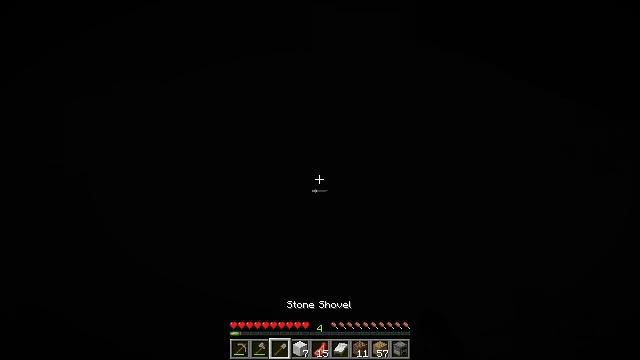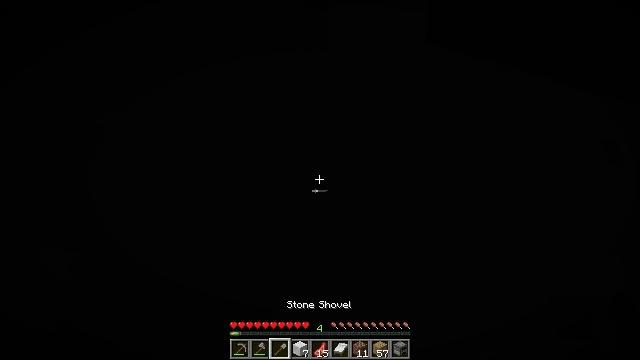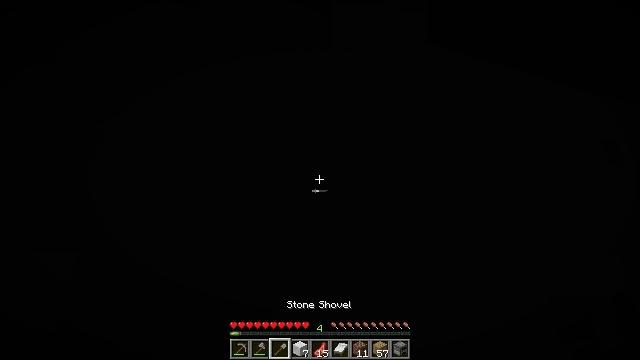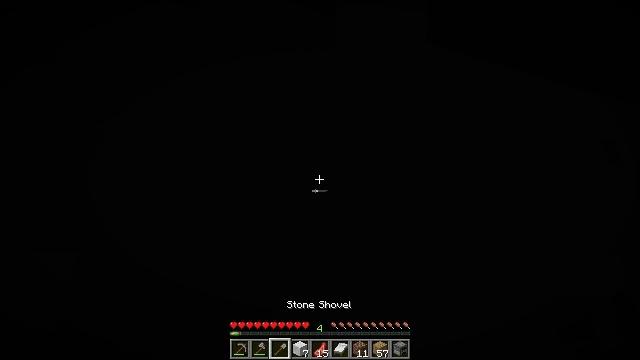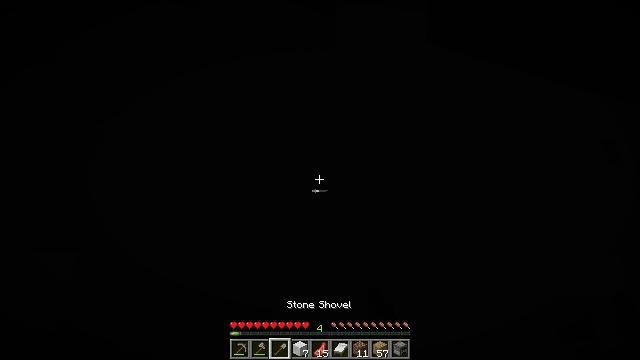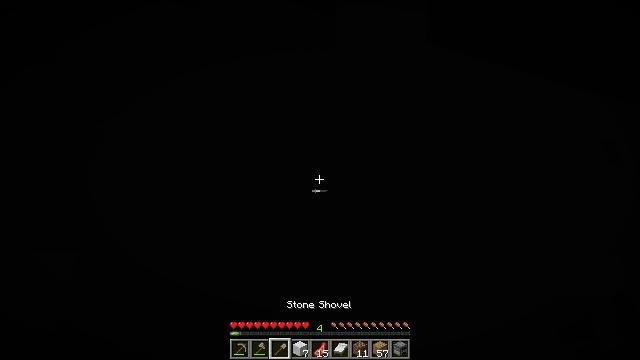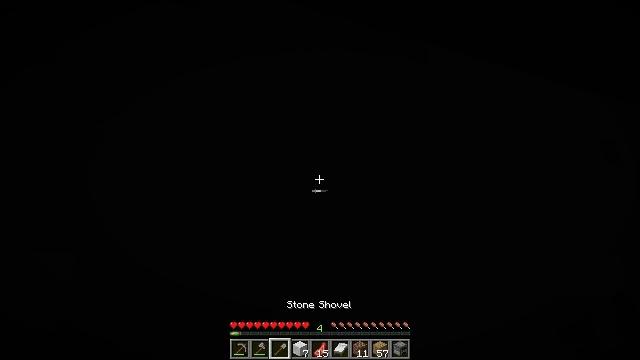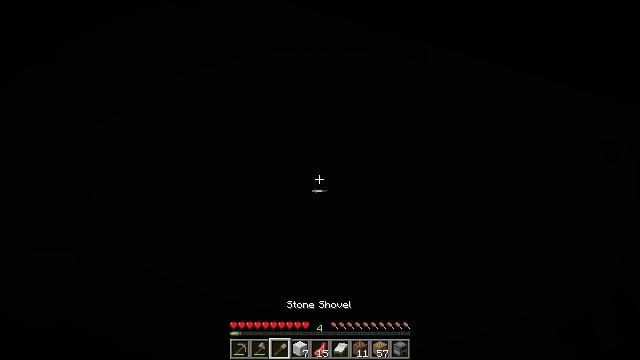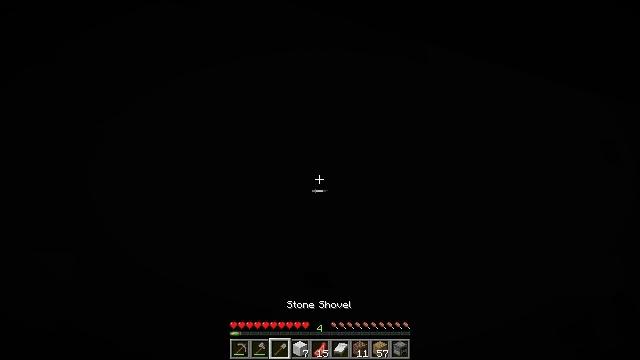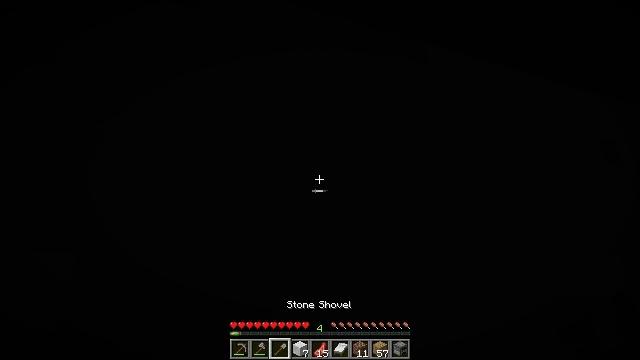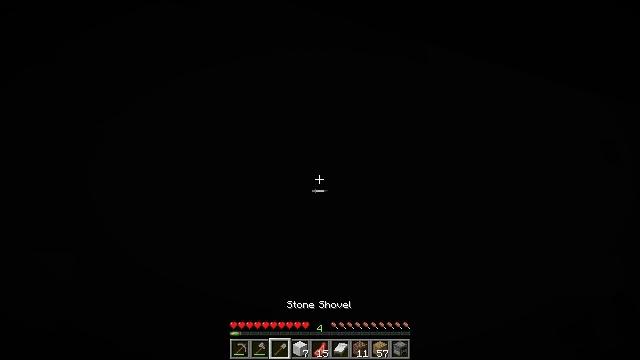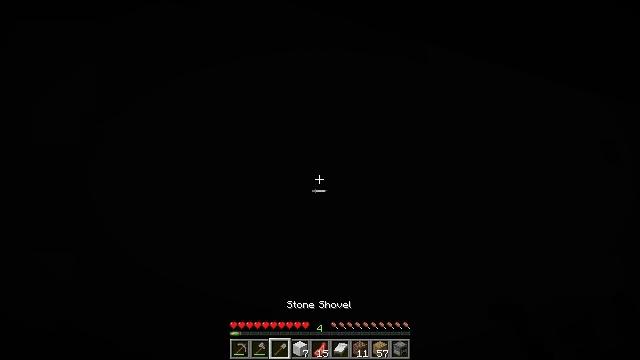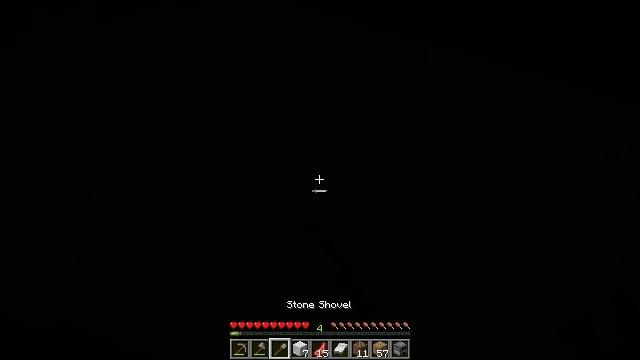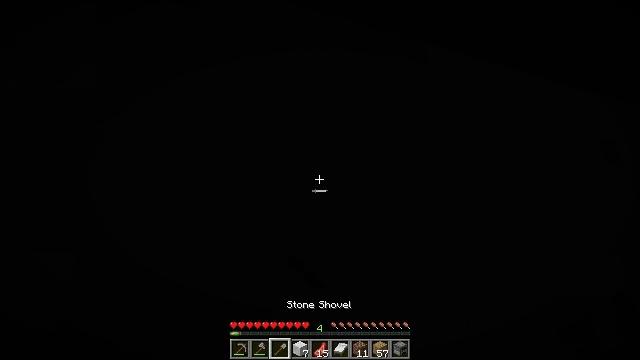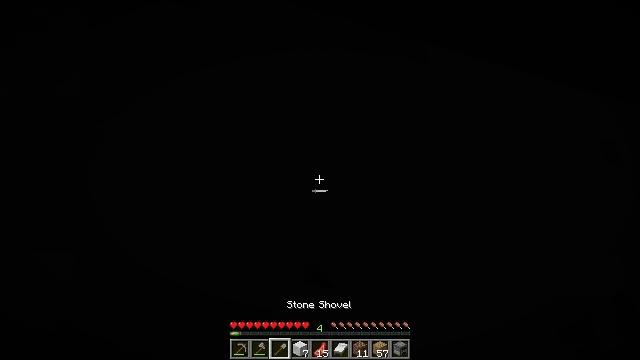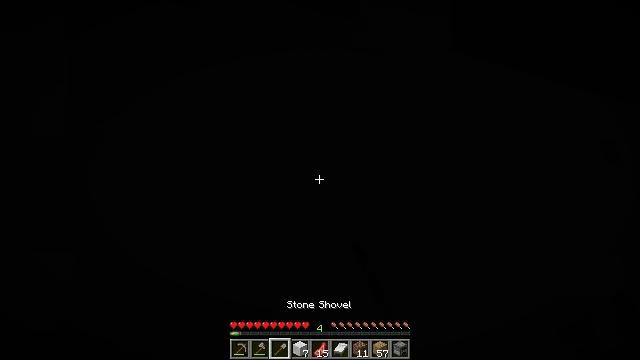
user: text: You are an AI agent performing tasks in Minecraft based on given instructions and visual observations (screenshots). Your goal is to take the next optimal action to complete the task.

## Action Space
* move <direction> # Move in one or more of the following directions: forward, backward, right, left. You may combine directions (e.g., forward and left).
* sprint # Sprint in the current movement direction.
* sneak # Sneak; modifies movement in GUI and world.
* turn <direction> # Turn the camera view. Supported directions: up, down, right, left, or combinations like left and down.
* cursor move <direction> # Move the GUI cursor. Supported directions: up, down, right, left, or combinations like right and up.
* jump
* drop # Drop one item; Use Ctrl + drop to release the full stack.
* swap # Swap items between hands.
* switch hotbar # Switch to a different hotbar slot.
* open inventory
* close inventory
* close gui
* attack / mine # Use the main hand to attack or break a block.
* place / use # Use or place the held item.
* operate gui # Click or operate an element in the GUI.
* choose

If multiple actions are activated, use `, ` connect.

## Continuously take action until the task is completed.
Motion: motion action
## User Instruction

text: Attack the crafting table to break it.
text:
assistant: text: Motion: turn left and up, attack / mine
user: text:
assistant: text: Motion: attack / mine
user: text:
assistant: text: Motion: attack / mine
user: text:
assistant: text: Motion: attack / mine
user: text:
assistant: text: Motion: attack / mine
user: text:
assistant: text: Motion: attack / mine
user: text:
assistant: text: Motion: attack / mine
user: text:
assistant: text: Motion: attack / mine
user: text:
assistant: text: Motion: attack / mine
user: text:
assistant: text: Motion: attack / mine
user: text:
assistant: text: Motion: attack / mine
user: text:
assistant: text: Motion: attack / mine
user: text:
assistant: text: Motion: attack / mine
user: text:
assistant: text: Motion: attack / mine
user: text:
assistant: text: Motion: attack / mine
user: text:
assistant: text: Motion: attack / mine
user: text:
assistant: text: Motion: turn left, attack / mine
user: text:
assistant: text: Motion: turn left, attack / mine
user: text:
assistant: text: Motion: turn left, attack / mine
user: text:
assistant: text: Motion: turn left and up
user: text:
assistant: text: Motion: turn right
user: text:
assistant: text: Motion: turn right
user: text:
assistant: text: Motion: no_op
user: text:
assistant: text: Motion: no_op
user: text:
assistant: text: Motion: no_op
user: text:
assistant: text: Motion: no_op
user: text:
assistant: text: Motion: turn left, attack / mine
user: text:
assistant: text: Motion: turn left, attack / mine
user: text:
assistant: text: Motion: turn left, attack / mine
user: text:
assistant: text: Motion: turn left, attack / mine